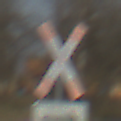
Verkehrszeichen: Andreaskreuz
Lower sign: RichtungsangabeDurchPfeile4
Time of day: MorningAfternoon
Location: Outdoor (Suburban)
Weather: PartlyCloudy
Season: NotSpecified
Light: Natural